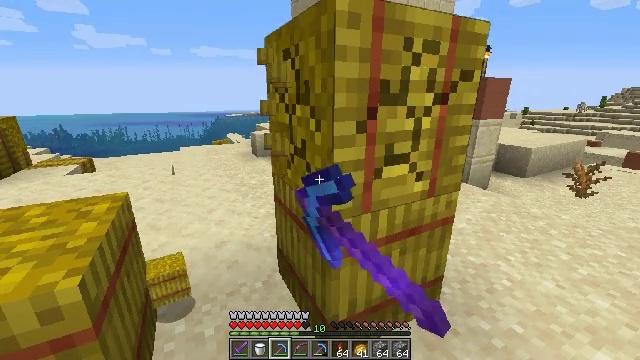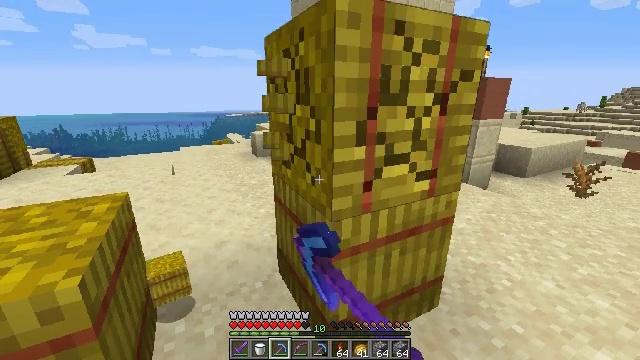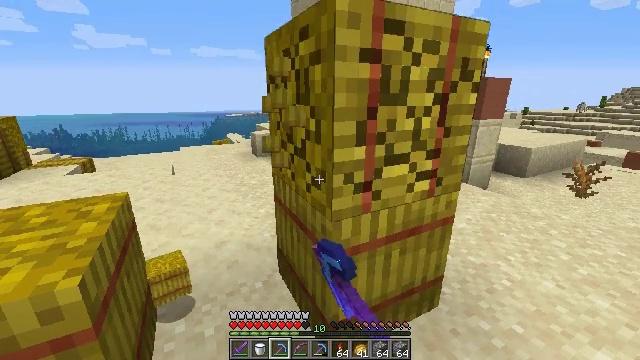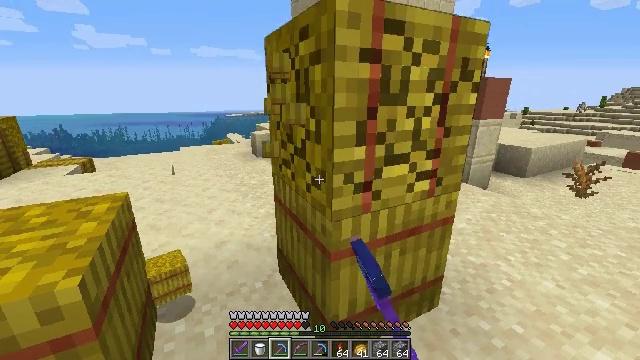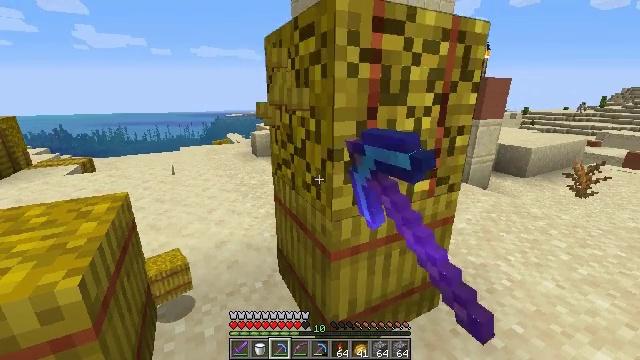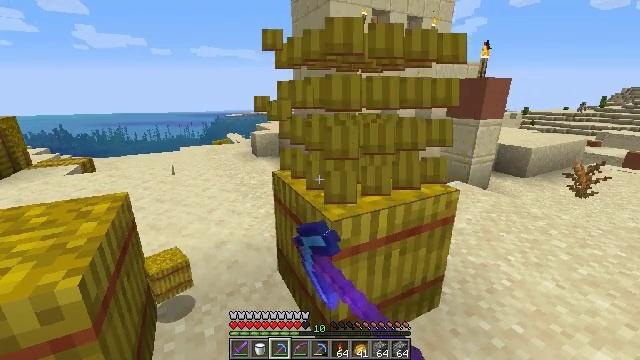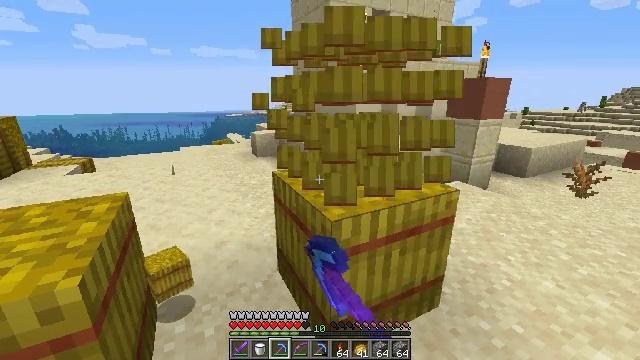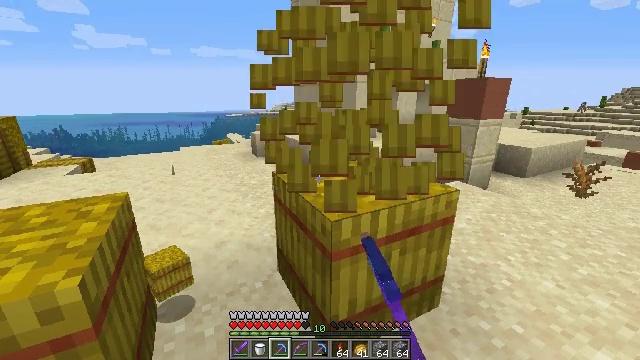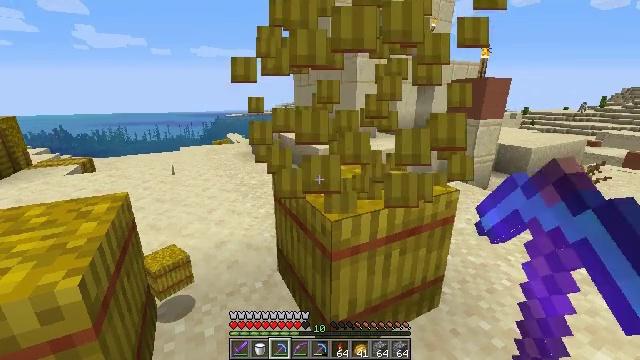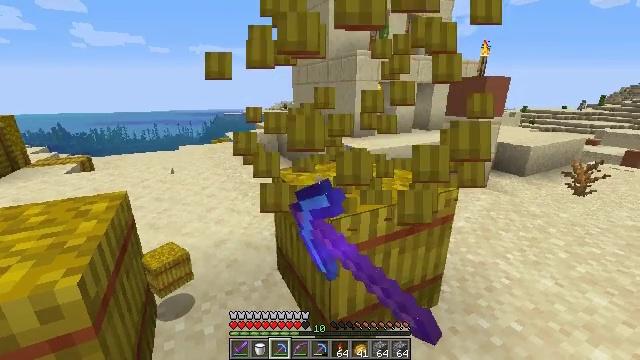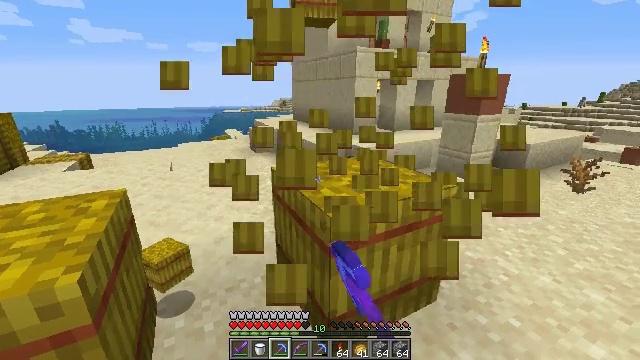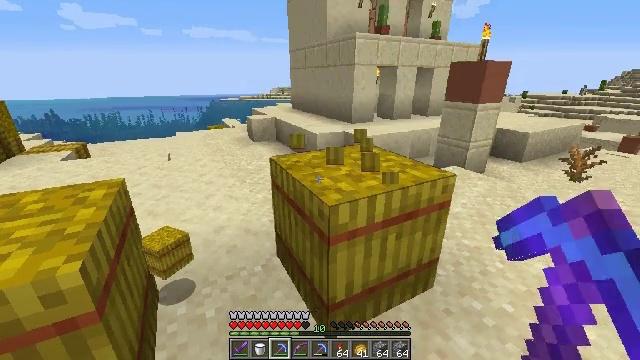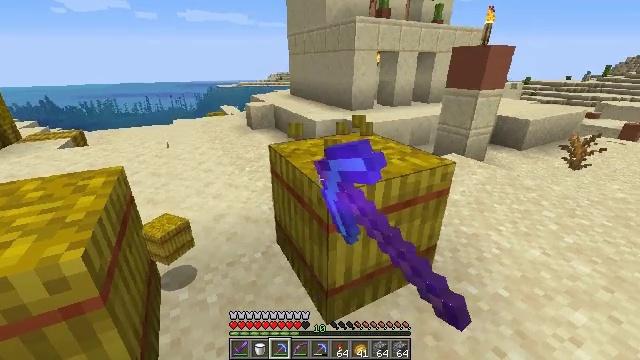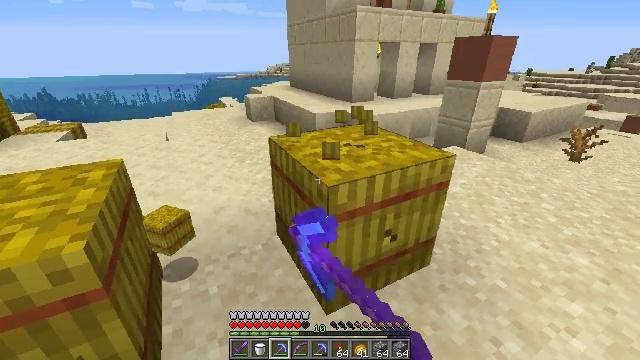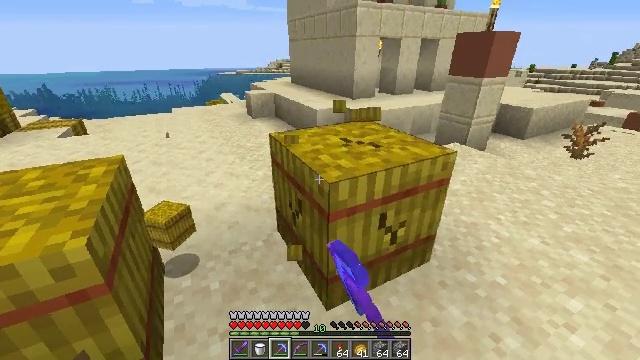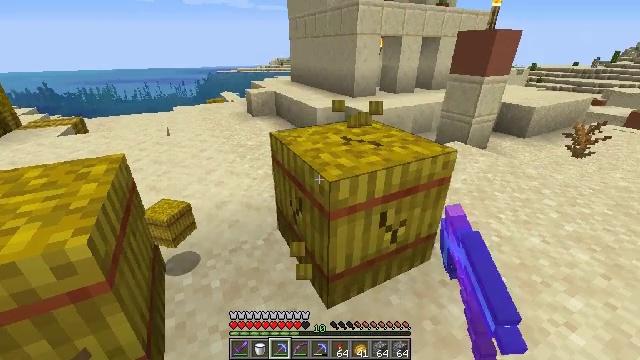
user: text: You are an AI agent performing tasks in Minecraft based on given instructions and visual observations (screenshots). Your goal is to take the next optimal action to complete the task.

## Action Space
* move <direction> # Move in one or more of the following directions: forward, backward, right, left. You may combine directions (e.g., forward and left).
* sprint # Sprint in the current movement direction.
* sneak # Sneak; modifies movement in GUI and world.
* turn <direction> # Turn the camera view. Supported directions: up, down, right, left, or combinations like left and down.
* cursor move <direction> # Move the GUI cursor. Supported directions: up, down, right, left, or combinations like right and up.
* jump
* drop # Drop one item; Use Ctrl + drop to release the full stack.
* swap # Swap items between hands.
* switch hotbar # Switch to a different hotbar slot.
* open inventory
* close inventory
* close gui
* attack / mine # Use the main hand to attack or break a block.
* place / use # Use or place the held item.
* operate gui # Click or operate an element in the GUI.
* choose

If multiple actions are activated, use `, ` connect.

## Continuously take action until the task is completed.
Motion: motion action
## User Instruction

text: Mine a hay block from the field.
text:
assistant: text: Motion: attack / mine
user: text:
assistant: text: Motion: attack / mine
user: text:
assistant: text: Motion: attack / mine
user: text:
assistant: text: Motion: attack / mine
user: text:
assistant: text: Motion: attack / mine
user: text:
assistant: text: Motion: attack / mine
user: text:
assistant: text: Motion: attack / mine
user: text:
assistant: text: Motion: attack / mine
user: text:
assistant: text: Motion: attack / mine
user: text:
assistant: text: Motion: attack / mine
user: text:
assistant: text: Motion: turn down, attack / mine
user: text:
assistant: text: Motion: turn down, attack / mine
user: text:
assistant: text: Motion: turn down, attack / mine
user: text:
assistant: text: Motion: attack / mine
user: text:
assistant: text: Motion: attack / mine
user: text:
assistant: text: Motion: attack / mine
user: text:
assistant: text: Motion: attack / mine
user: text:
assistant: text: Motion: attack / mine
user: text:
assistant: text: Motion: attack / mine
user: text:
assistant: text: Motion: attack / mine
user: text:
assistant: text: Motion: attack / mine
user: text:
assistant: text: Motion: attack / mine
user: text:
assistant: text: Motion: attack / mine
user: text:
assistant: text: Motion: attack / mine
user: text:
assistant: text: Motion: attack / mine
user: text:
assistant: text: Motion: attack / mine
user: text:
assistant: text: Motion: attack / mine
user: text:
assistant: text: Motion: attack / mine
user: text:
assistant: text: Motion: attack / mine
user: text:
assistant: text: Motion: move forward and move right, turn left and down, attack / mine